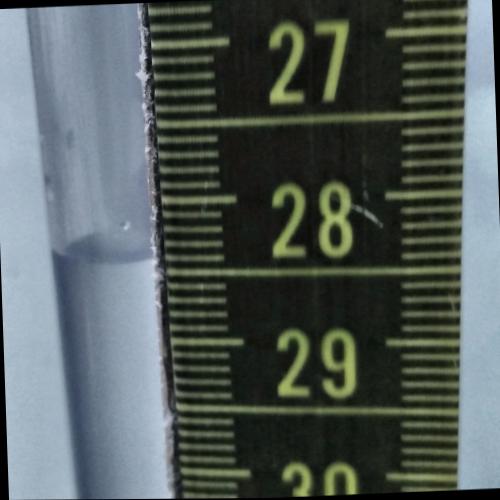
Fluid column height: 28.4 cm